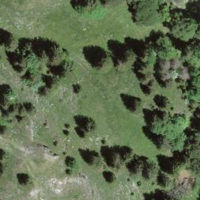
EUNIS habitat code: 23
Species observed at this site:
Viola riviniana
Gentiana verna